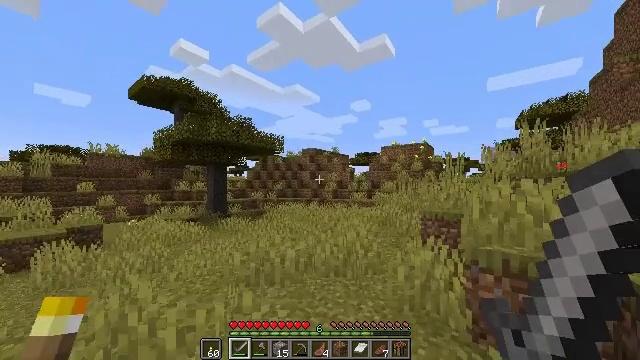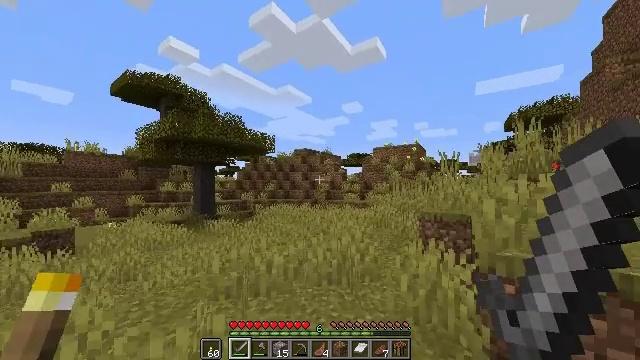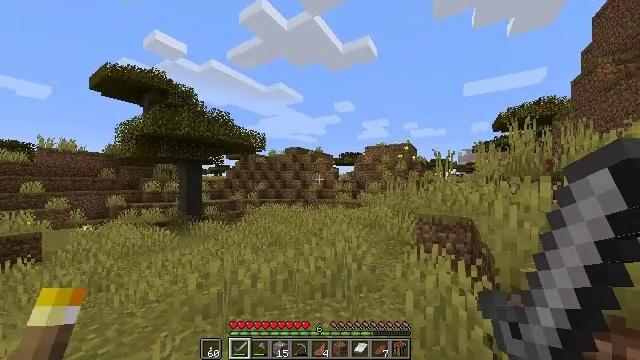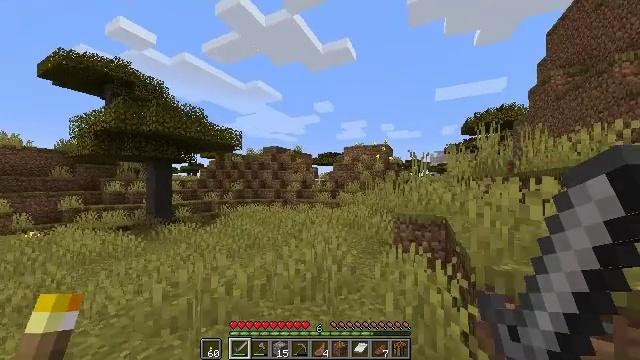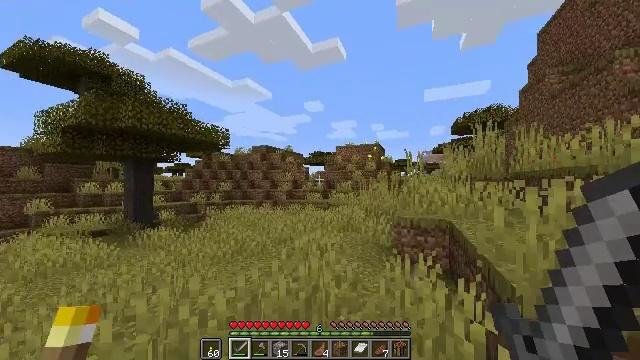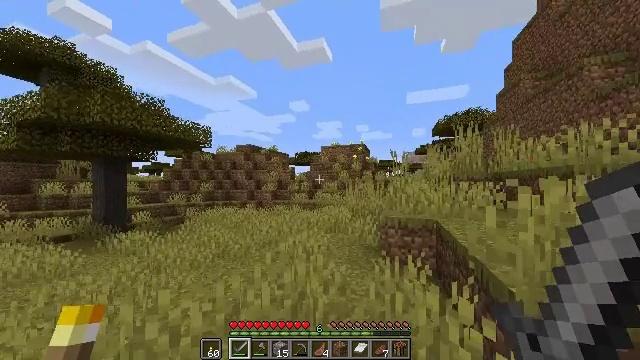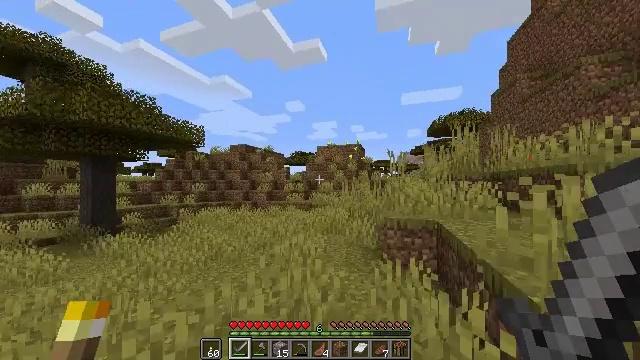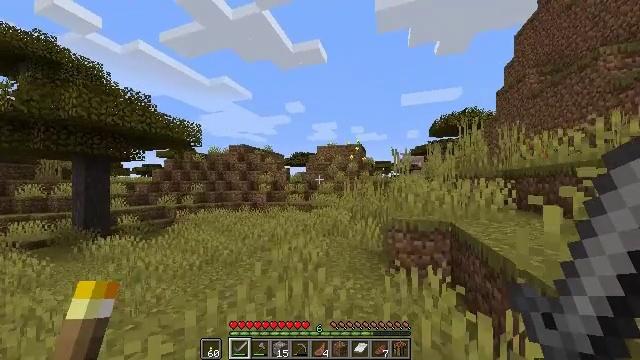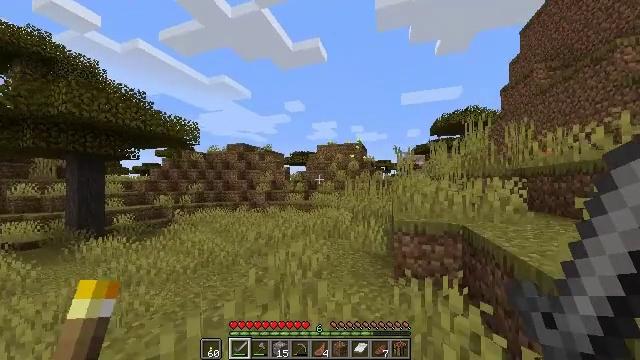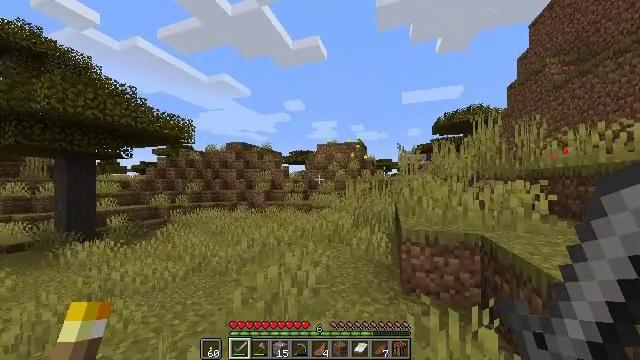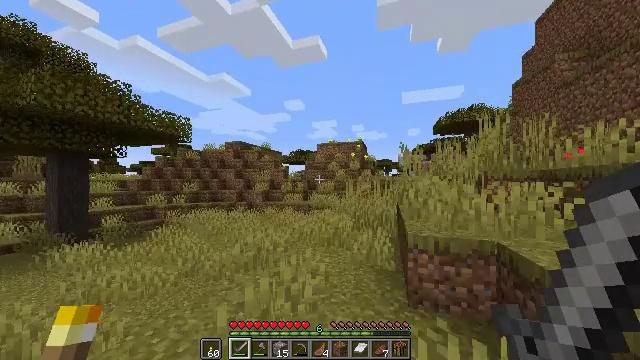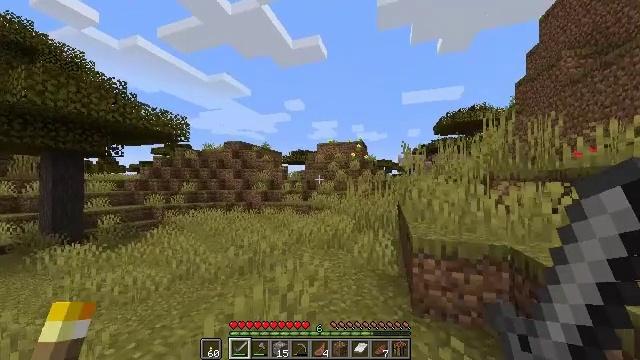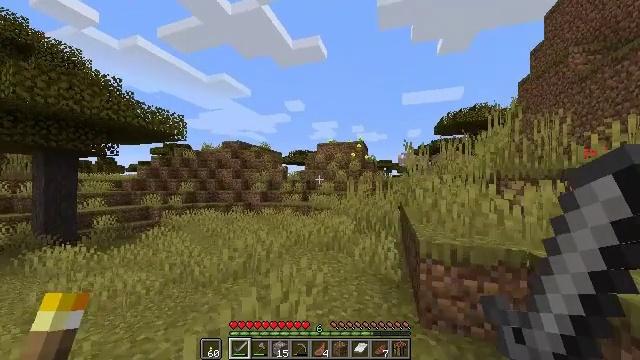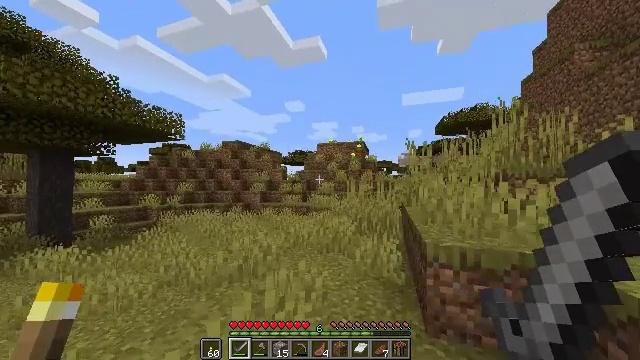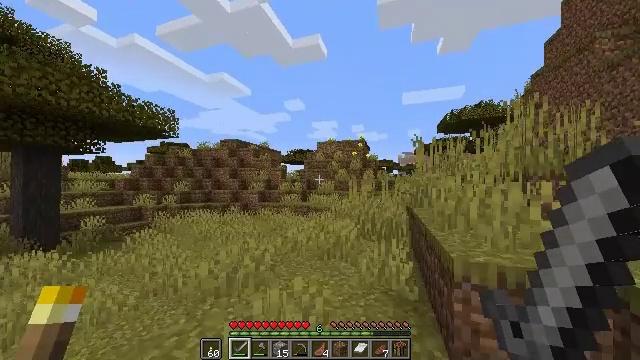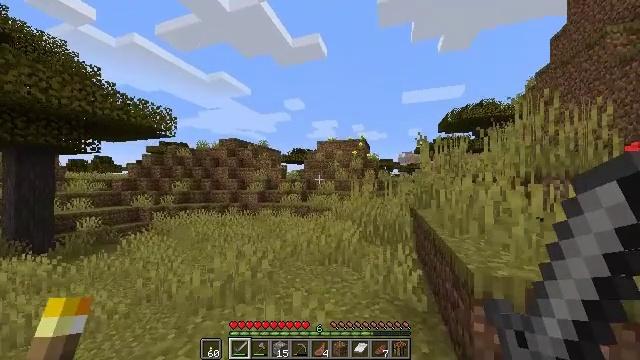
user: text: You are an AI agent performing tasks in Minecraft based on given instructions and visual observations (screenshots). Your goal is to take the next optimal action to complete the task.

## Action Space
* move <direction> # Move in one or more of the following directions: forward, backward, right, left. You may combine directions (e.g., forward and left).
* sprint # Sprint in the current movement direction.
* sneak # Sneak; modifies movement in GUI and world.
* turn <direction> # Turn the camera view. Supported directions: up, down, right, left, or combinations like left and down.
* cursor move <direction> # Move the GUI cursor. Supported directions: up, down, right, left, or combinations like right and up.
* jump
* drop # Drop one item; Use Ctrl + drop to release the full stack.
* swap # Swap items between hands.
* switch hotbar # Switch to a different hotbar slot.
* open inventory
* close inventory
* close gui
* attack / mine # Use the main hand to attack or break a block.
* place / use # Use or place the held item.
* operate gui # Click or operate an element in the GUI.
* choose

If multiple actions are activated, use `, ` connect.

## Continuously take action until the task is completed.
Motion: motion action
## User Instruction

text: Collect sand to make glass.
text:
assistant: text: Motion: move forward, sprint, turn right
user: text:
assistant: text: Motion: move forward, sprint, turn right
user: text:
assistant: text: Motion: move forward, sprint, turn right
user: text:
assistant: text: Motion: move forward, sprint, turn right
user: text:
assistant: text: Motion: move forward, sprint, turn right
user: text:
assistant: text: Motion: move forward, sprint, turn right
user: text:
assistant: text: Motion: move forward, sprint
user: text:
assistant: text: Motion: move forward, sprint
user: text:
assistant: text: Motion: move forward, sprint
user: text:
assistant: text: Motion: move forward, sprint
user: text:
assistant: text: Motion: move forward, sprint
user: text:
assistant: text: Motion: move forward, sprint
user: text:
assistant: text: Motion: move forward, sprint
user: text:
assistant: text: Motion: move forward, sprint
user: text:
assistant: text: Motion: move forward, sprint
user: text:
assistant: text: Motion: move forward, sprint
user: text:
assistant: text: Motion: move forward, sprint
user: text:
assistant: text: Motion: move forward, sprint
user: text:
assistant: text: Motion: move forward, sprint
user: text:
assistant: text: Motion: move forward, sprint
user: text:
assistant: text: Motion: move forward, sprint
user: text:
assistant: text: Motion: move forward, sprint
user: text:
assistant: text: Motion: move forward, sprint
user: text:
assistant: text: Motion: move forward, sprint, turn right
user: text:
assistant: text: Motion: move forward, sprint, turn right
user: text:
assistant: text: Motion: move forward, sprint, turn right
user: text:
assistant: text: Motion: move forward, sprint
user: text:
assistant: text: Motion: move forward, sprint
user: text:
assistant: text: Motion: move forward, sprint
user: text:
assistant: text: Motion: move forward, sprint